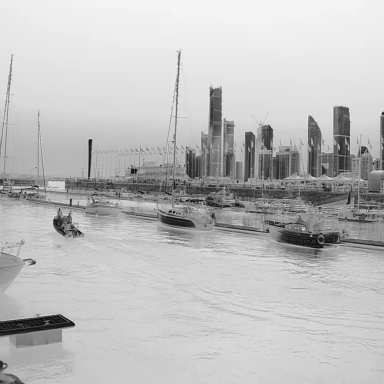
There are ten objects shown in the infrared image, including six sailboats, and four canoes.